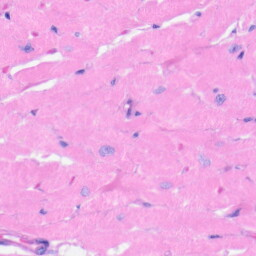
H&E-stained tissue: Heart